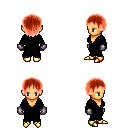
a pixel art fantasy rpg character, female body template, human, tanned skin, gray robe, magenta pants, red plain hairstyle, metal gloves, gold boots, four views (front, back, left, right), 2x2 character sprite sheet, small pixel art, hard edges, no anti-aliasing